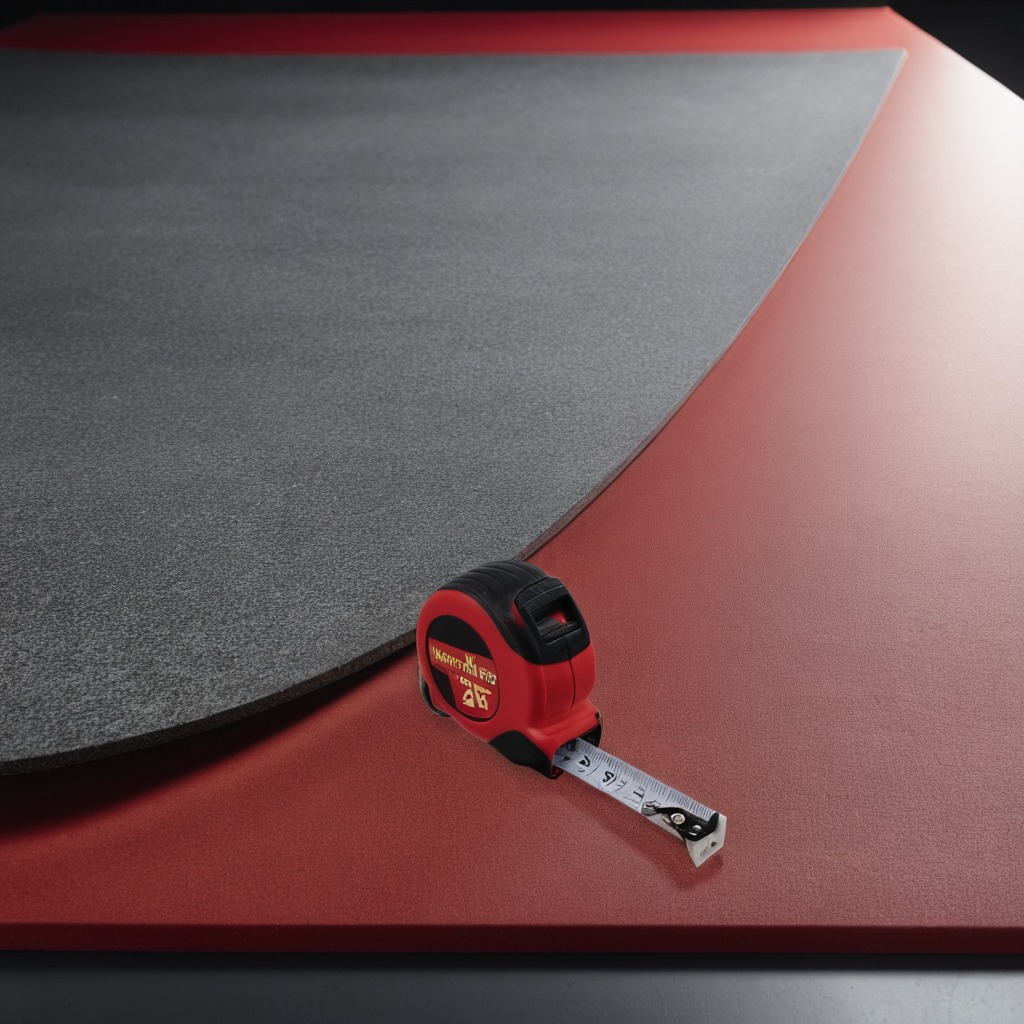
A measuring tape is lying on a clean granite tabletop covered with a red rubber mat inside a workshop under bright overhead lighting crisp shadows high clarity worn but beneath the mat